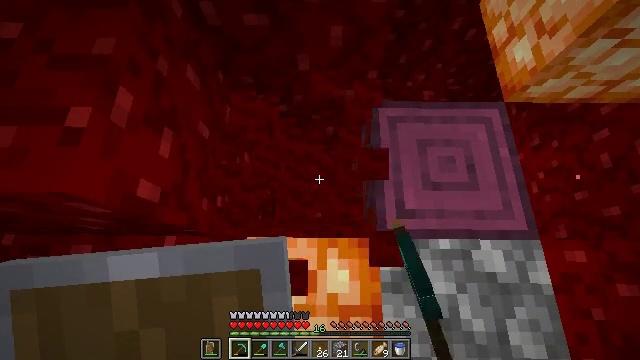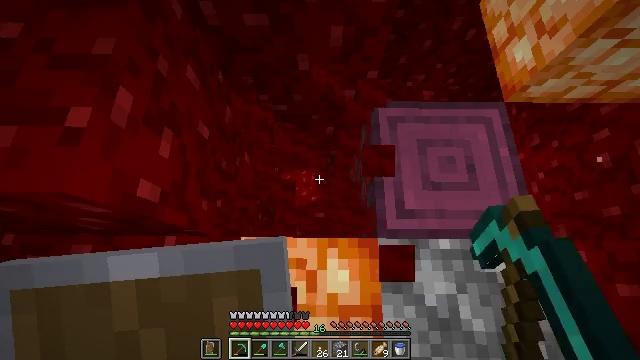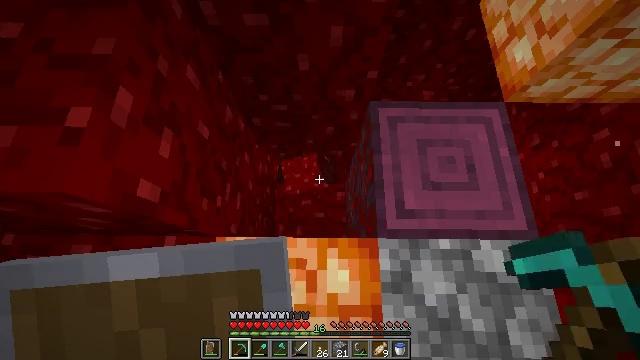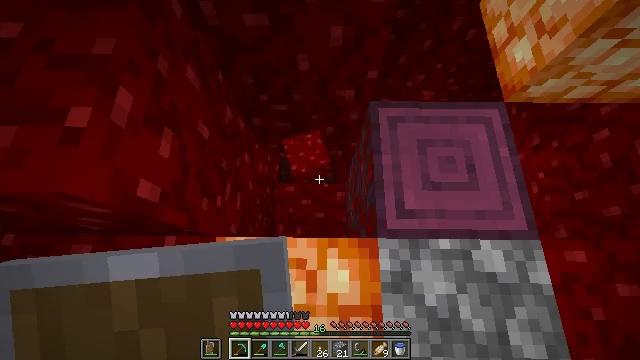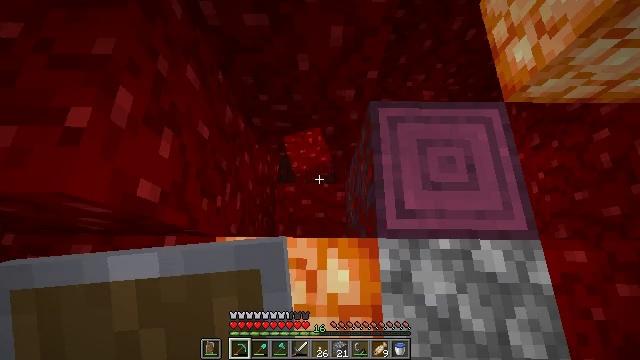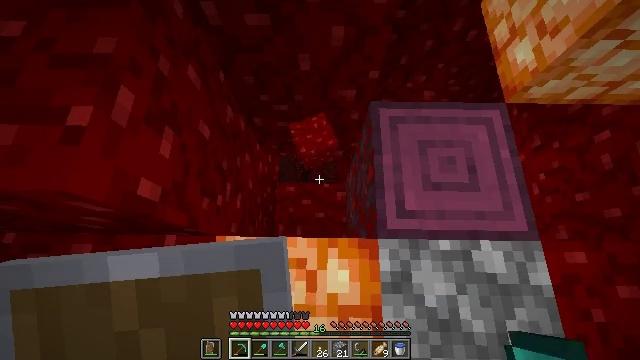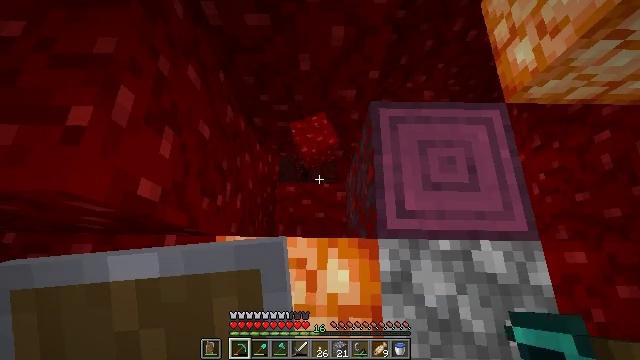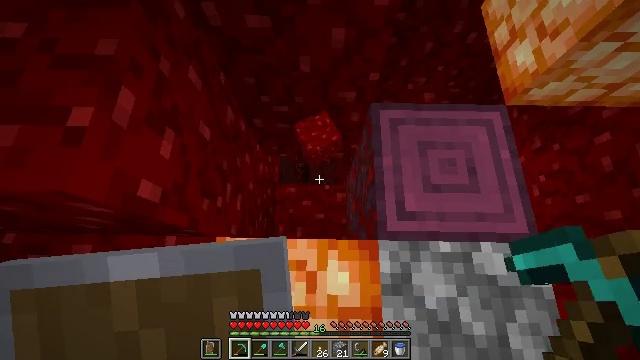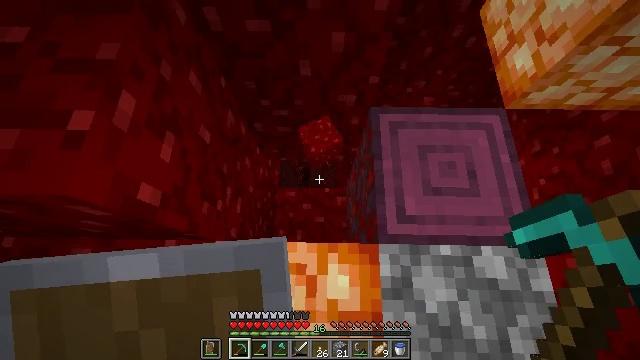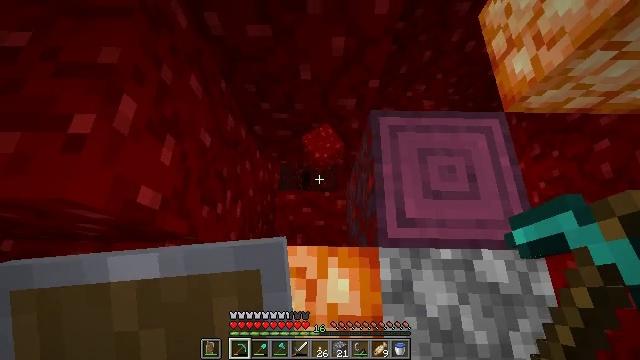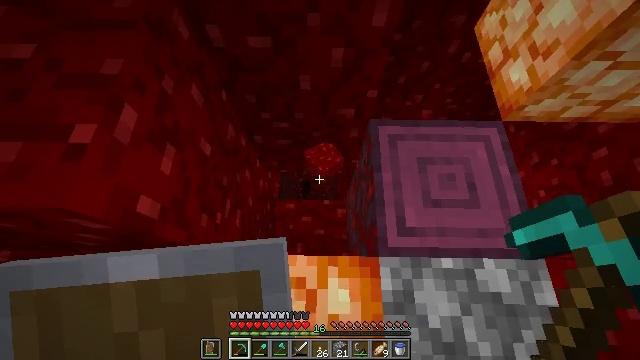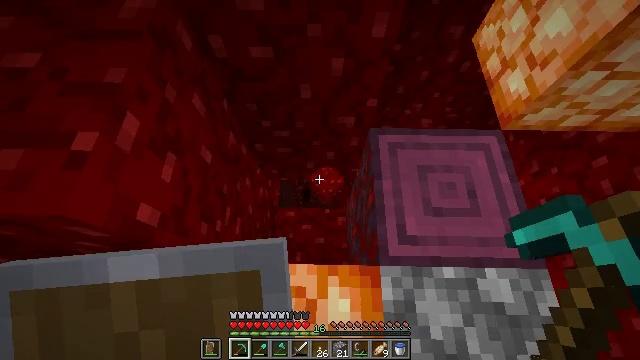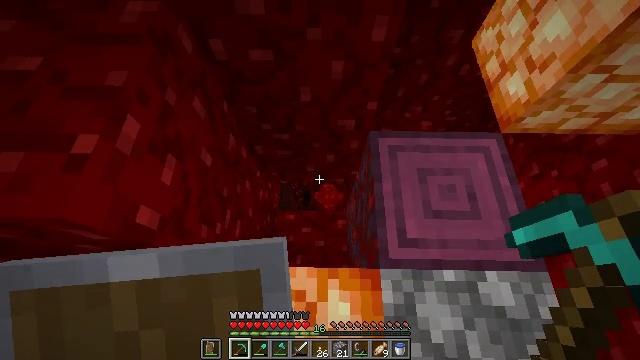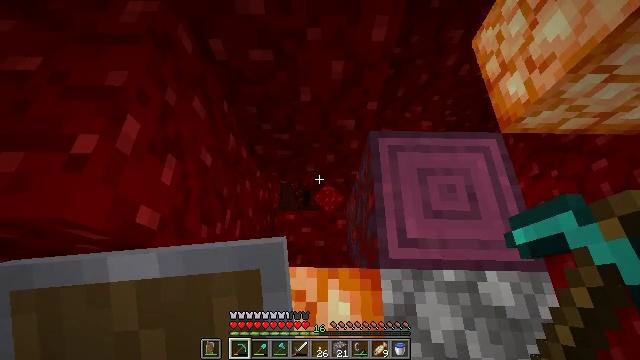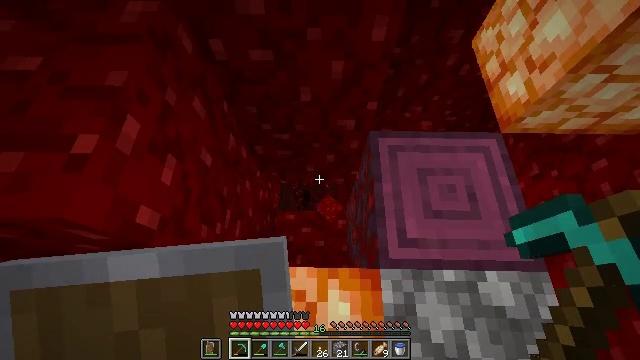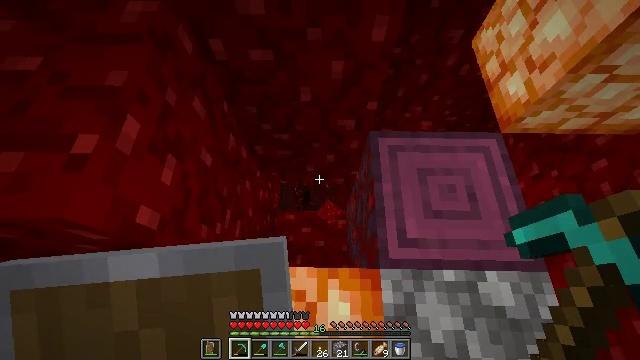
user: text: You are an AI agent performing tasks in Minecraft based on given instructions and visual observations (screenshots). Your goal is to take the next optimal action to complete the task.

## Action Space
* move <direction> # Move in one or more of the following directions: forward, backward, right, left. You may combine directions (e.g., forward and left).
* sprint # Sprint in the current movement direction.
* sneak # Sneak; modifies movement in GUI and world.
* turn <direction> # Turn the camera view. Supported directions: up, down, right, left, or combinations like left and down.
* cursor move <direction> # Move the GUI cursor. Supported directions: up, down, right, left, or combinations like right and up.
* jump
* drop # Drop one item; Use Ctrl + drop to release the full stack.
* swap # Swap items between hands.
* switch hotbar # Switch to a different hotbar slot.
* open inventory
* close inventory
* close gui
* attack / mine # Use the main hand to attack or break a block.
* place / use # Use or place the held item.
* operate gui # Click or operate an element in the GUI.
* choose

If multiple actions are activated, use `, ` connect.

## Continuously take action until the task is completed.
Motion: motion action
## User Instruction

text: Chop crimson stem from the tree.
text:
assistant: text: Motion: attack / mine
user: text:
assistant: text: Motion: attack / mine
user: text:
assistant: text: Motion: attack / mine
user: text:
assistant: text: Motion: attack / mine
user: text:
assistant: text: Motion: attack / mine
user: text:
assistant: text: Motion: no_op
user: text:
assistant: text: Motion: no_op
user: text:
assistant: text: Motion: no_op
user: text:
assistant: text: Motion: no_op
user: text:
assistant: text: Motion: turn up
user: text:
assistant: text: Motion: turn up
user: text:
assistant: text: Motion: no_op
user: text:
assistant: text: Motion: no_op
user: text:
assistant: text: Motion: no_op
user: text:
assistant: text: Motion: no_op
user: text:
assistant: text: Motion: no_op
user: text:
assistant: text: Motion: no_op
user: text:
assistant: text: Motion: no_op
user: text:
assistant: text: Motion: turn down
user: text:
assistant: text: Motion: turn down
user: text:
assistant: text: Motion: move forward, turn down
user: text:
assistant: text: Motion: move forward, turn down
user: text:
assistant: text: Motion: move forward
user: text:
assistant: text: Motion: turn down
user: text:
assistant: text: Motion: no_op
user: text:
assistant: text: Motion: no_op
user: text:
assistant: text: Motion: no_op
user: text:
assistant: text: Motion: no_op
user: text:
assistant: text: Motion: no_op
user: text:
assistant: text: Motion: turn right